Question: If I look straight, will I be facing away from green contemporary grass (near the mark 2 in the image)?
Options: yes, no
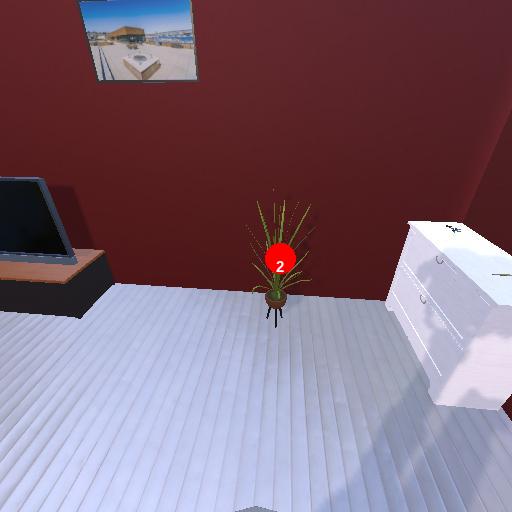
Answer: yes